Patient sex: F
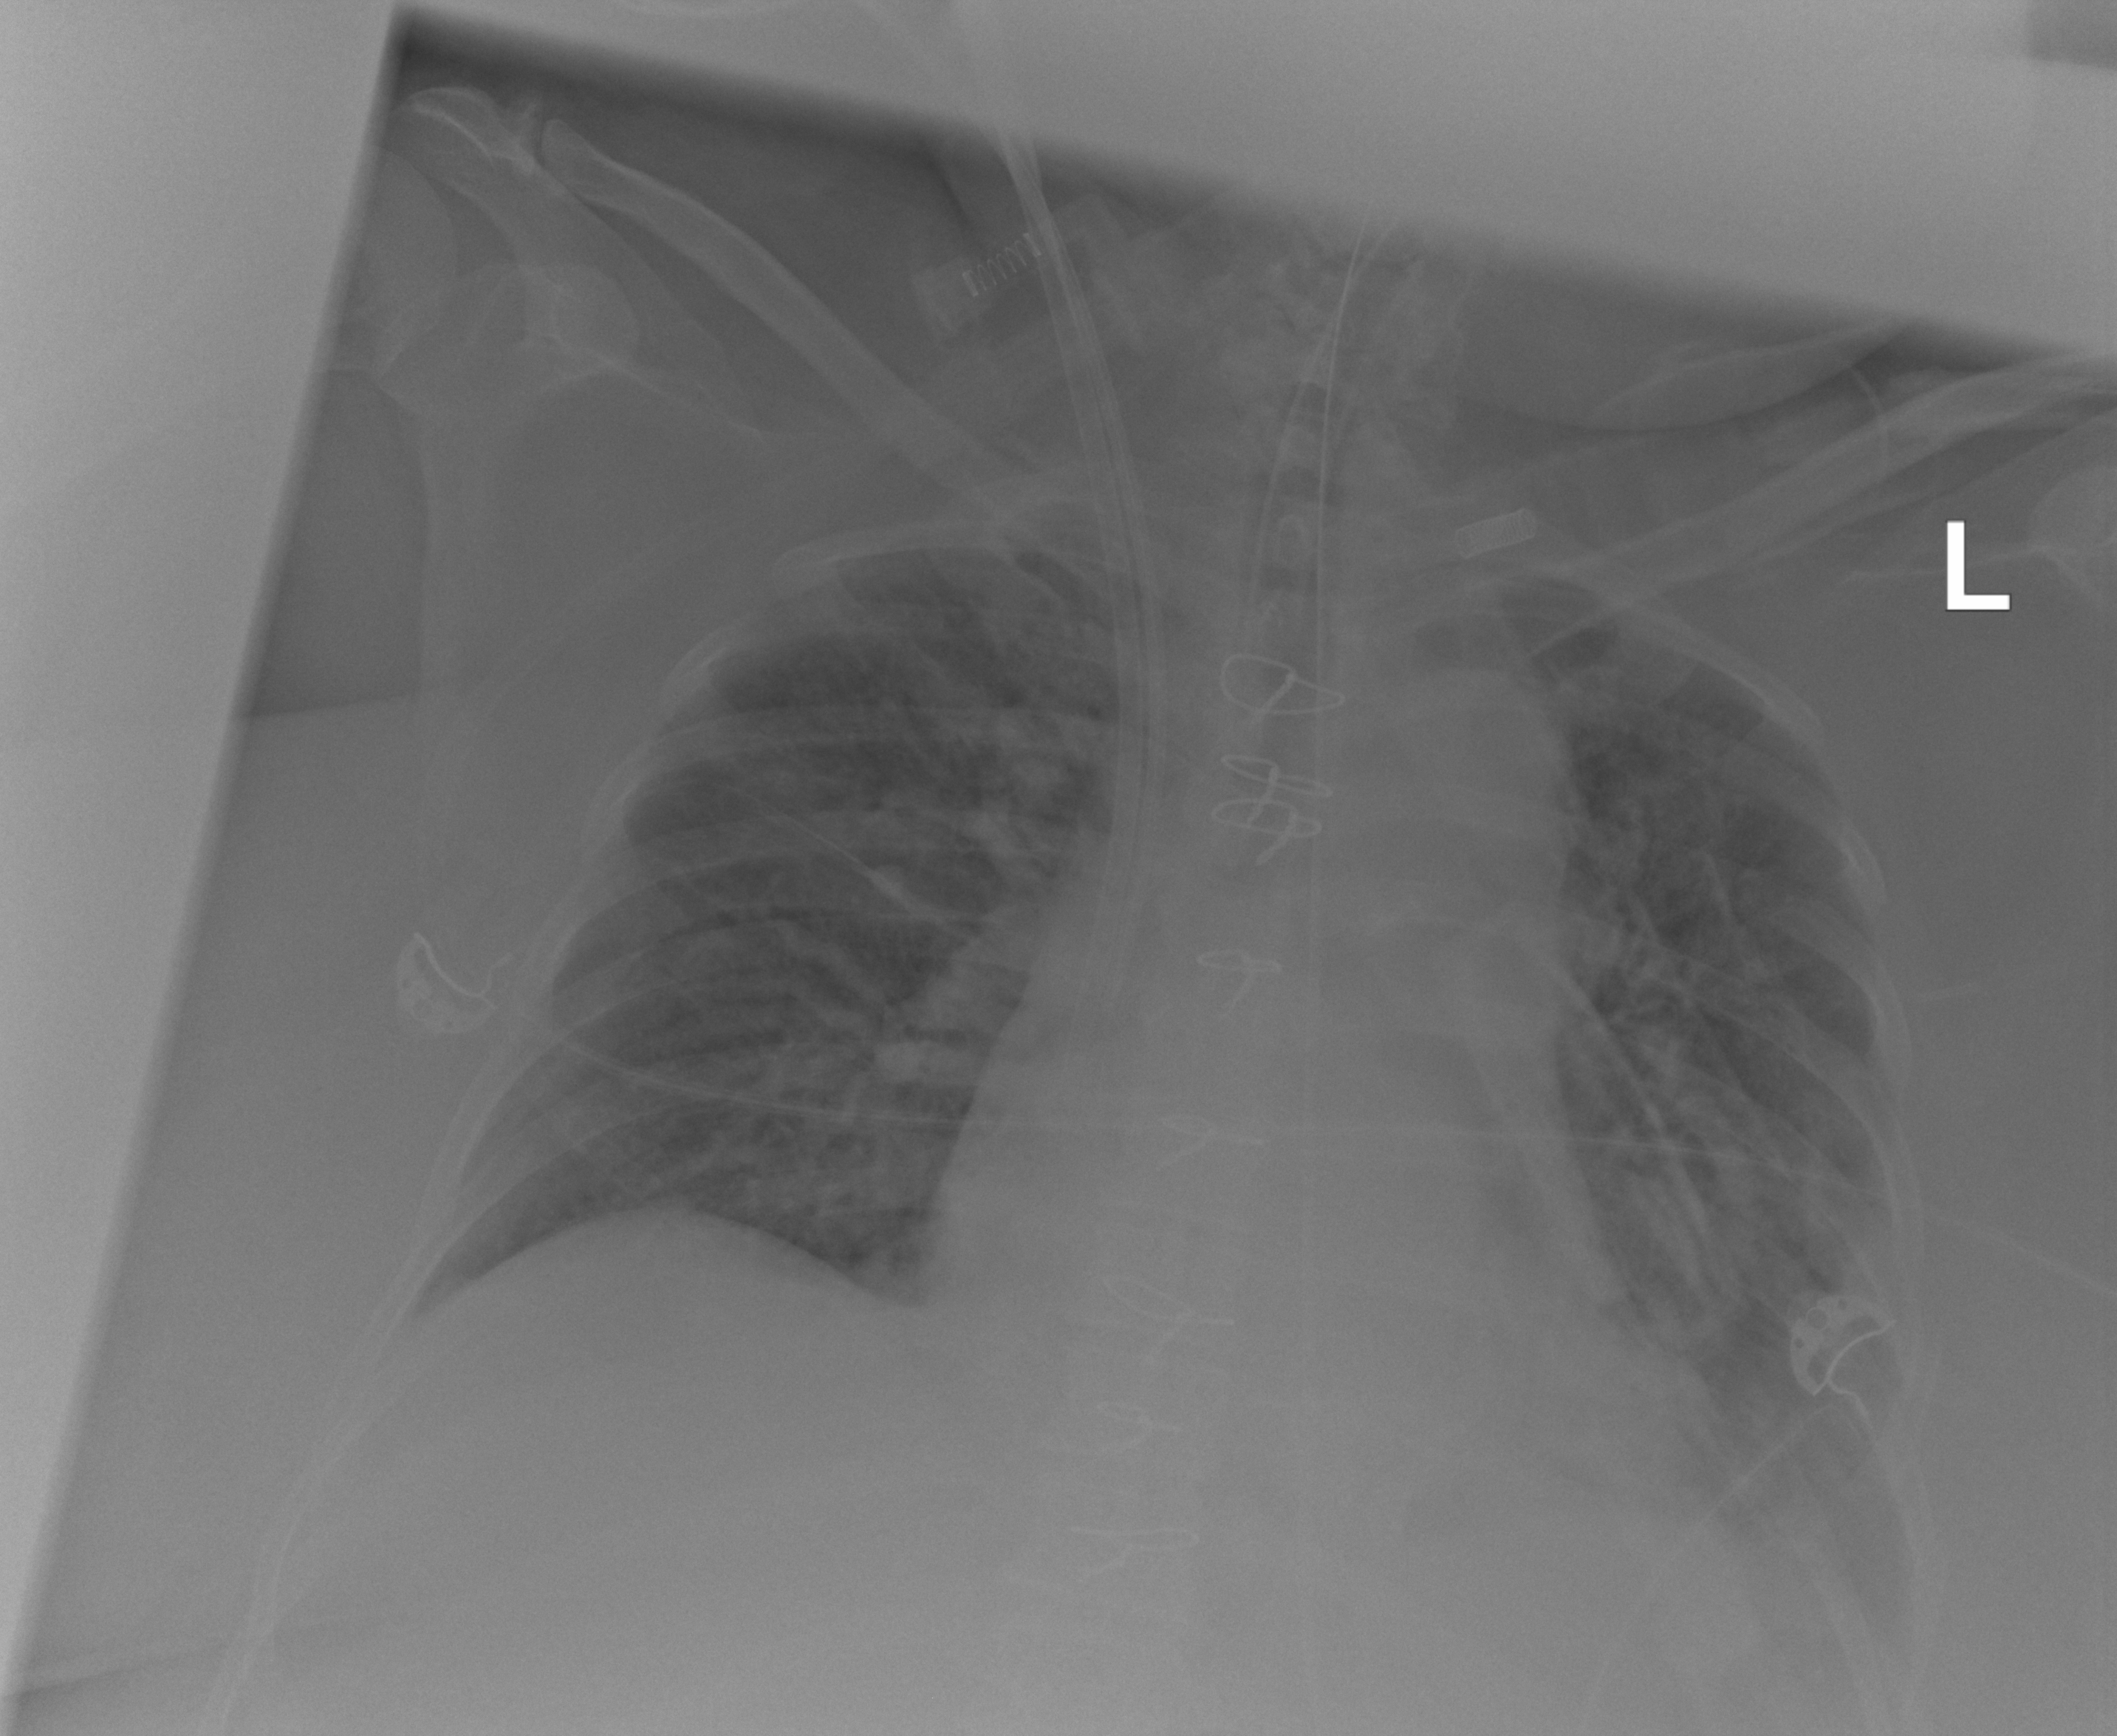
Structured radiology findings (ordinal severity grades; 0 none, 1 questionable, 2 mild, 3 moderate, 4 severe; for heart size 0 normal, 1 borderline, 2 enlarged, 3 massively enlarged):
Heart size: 2
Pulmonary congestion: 1
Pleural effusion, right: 0
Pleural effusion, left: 1
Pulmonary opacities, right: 2
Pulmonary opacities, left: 2
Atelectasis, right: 2
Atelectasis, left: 2